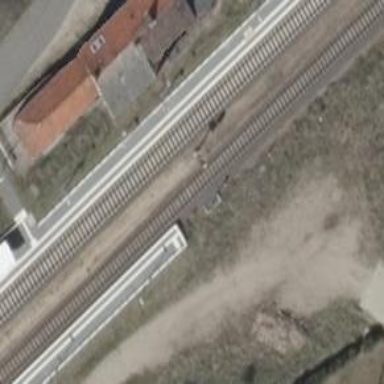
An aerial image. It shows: Railway turnout on the right side.